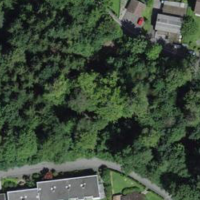
EUNIS habitat code: 53
Species observed at this site:
Ilex aquifolium